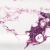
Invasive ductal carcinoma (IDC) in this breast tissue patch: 0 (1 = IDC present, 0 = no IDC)